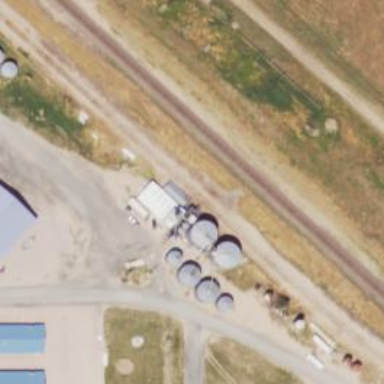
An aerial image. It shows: Silo.